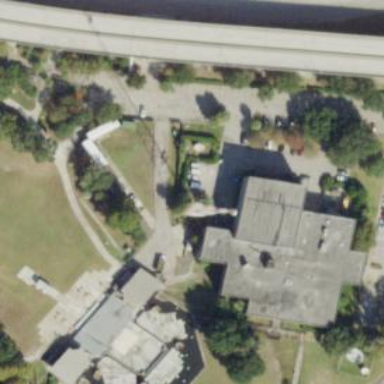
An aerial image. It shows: Building.